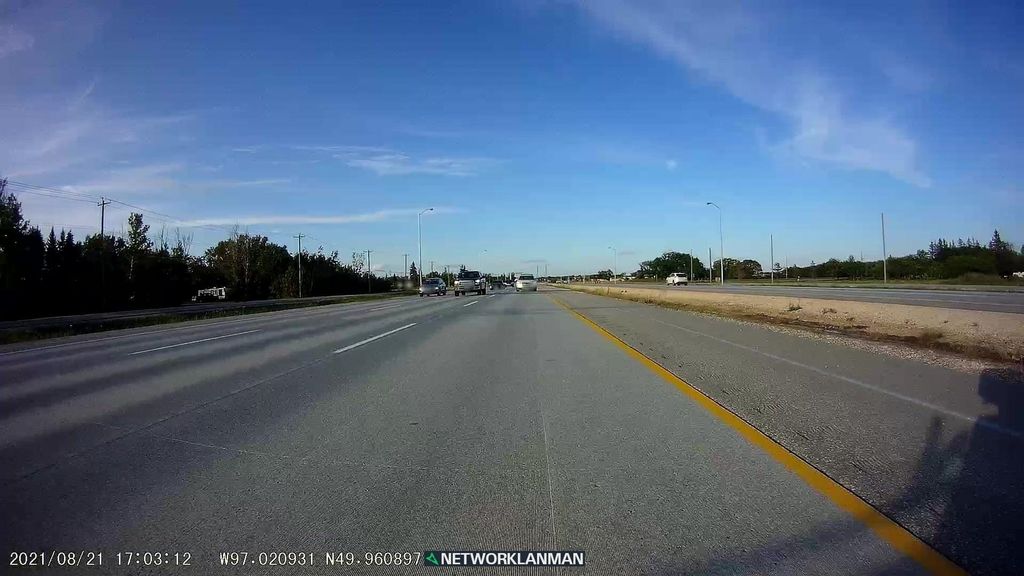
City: winnipeg